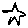
Label: star